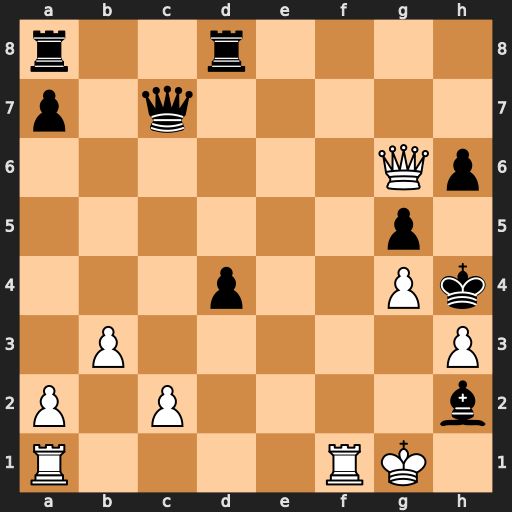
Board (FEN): r2r4/p1q5/6Qp/6p1/3p2Pk/1P5P/P1P4b/R4RK1
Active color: w
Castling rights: -
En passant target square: -
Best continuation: Kg2 Qg3+ Kh1 Qd6 Rf6 Qd5+ Kxh2